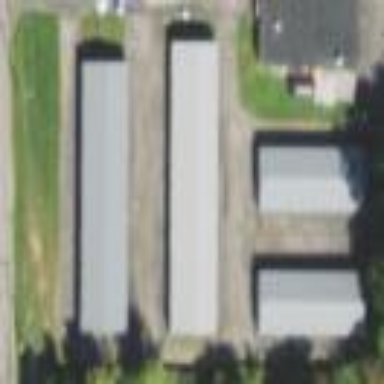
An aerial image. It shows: Storage rental shop.